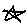
Label: star